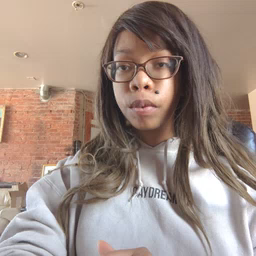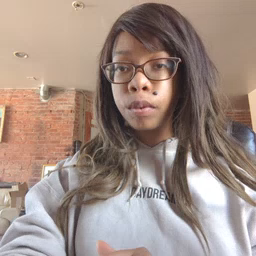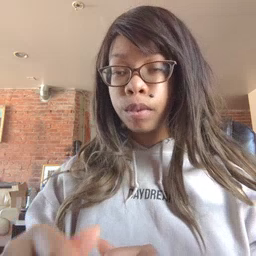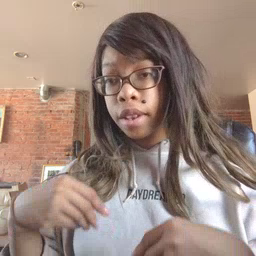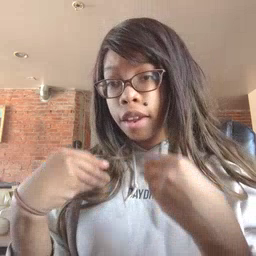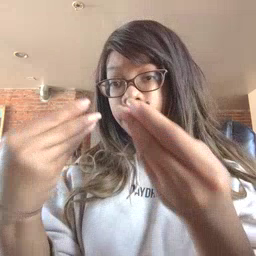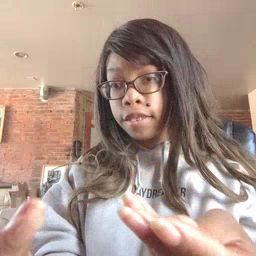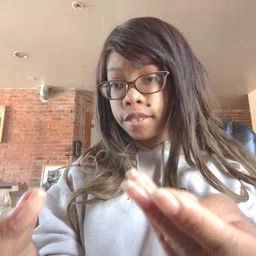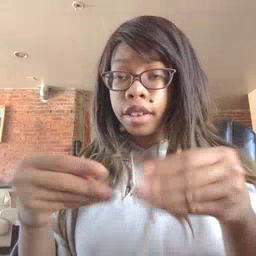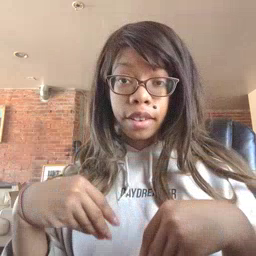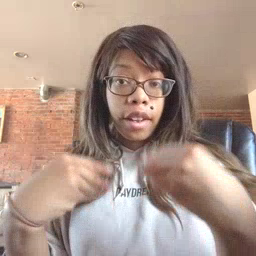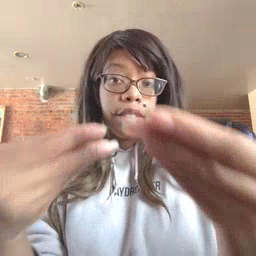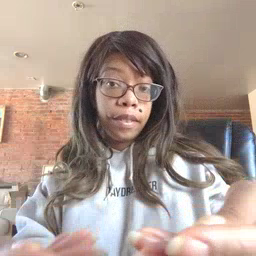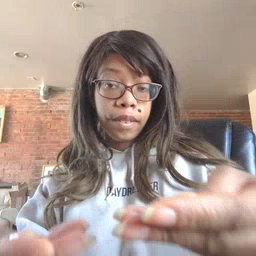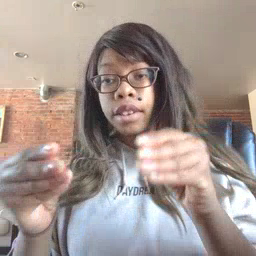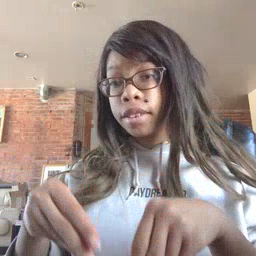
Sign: give